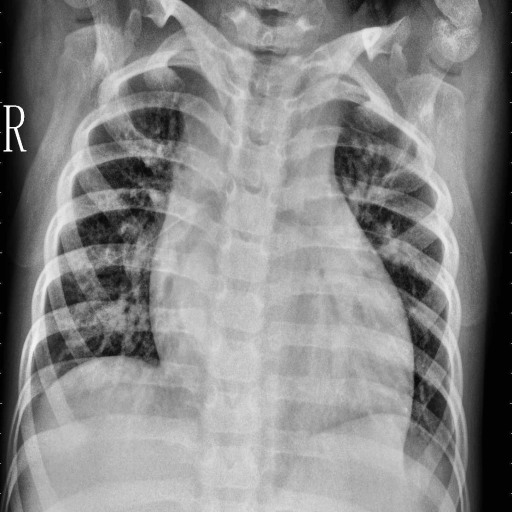
Finding: PNEUMONIA